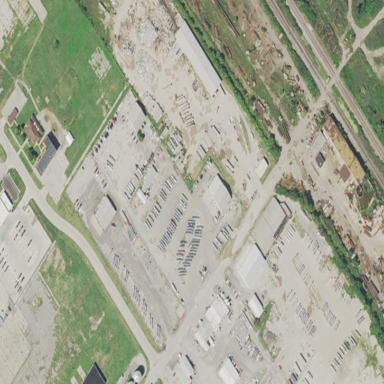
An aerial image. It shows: Industrial area.